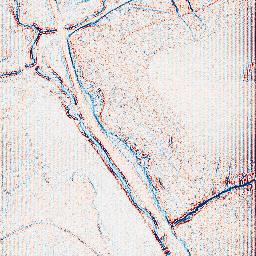
Category: edge_preserving
Decomposition family: anisotropic_diffusion
Decomposition parameters: iterations: 5
kappa: 100
gamma: 0.05
Upsampling method: fft_zeropad
Upsampling parameters: scale: 2
Upsampling scale: 2